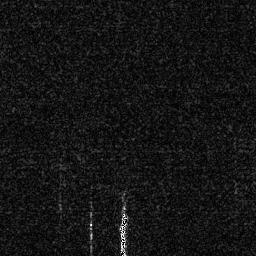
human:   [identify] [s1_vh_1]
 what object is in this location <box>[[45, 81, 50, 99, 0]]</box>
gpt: <ref>1 medium ship at the bottom</ref>